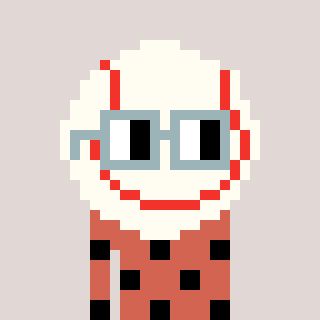
a pixel art character with square dark gray glasses, a baseball ball-shaped head and a peachy-colored body on a warm background